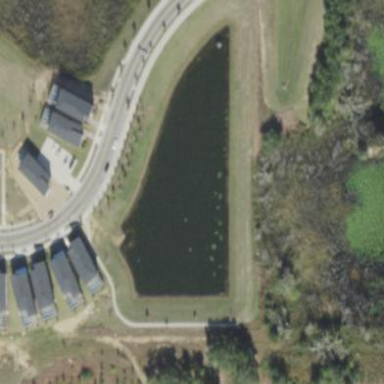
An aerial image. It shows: Pond surrounded by natural water.